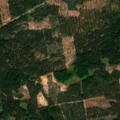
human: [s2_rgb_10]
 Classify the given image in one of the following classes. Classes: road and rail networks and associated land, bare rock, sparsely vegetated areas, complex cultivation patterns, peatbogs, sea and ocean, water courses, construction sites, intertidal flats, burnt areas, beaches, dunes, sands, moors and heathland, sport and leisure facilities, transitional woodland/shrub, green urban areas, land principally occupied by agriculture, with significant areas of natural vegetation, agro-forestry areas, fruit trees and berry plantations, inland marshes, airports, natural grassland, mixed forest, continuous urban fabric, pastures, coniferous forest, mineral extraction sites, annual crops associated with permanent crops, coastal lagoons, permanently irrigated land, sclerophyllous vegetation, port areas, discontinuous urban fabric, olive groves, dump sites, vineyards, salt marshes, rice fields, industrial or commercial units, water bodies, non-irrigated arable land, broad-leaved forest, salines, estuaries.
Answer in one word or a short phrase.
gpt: complex cultivation patterns, coniferous forest, mixed forest, transitional woodland/shrub